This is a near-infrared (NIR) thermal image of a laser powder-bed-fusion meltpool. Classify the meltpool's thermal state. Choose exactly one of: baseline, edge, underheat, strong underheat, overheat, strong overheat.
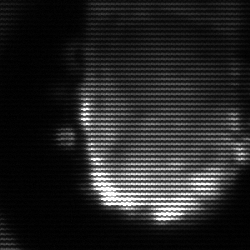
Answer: baseline